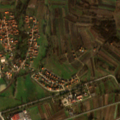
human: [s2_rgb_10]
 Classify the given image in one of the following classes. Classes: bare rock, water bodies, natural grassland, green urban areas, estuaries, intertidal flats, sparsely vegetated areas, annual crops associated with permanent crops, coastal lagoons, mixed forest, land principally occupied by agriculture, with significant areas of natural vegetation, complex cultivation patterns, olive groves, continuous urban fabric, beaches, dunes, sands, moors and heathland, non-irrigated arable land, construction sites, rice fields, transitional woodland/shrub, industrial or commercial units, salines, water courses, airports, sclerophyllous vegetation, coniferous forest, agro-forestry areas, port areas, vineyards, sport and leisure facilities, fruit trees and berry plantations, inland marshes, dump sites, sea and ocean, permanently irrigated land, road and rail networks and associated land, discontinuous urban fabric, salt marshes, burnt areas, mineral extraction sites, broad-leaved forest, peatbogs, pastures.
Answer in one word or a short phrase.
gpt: discontinuous urban fabric, industrial or commercial units, non-irrigated arable land, complex cultivation patterns, land principally occupied by agriculture, with significant areas of natural vegetation